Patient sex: M
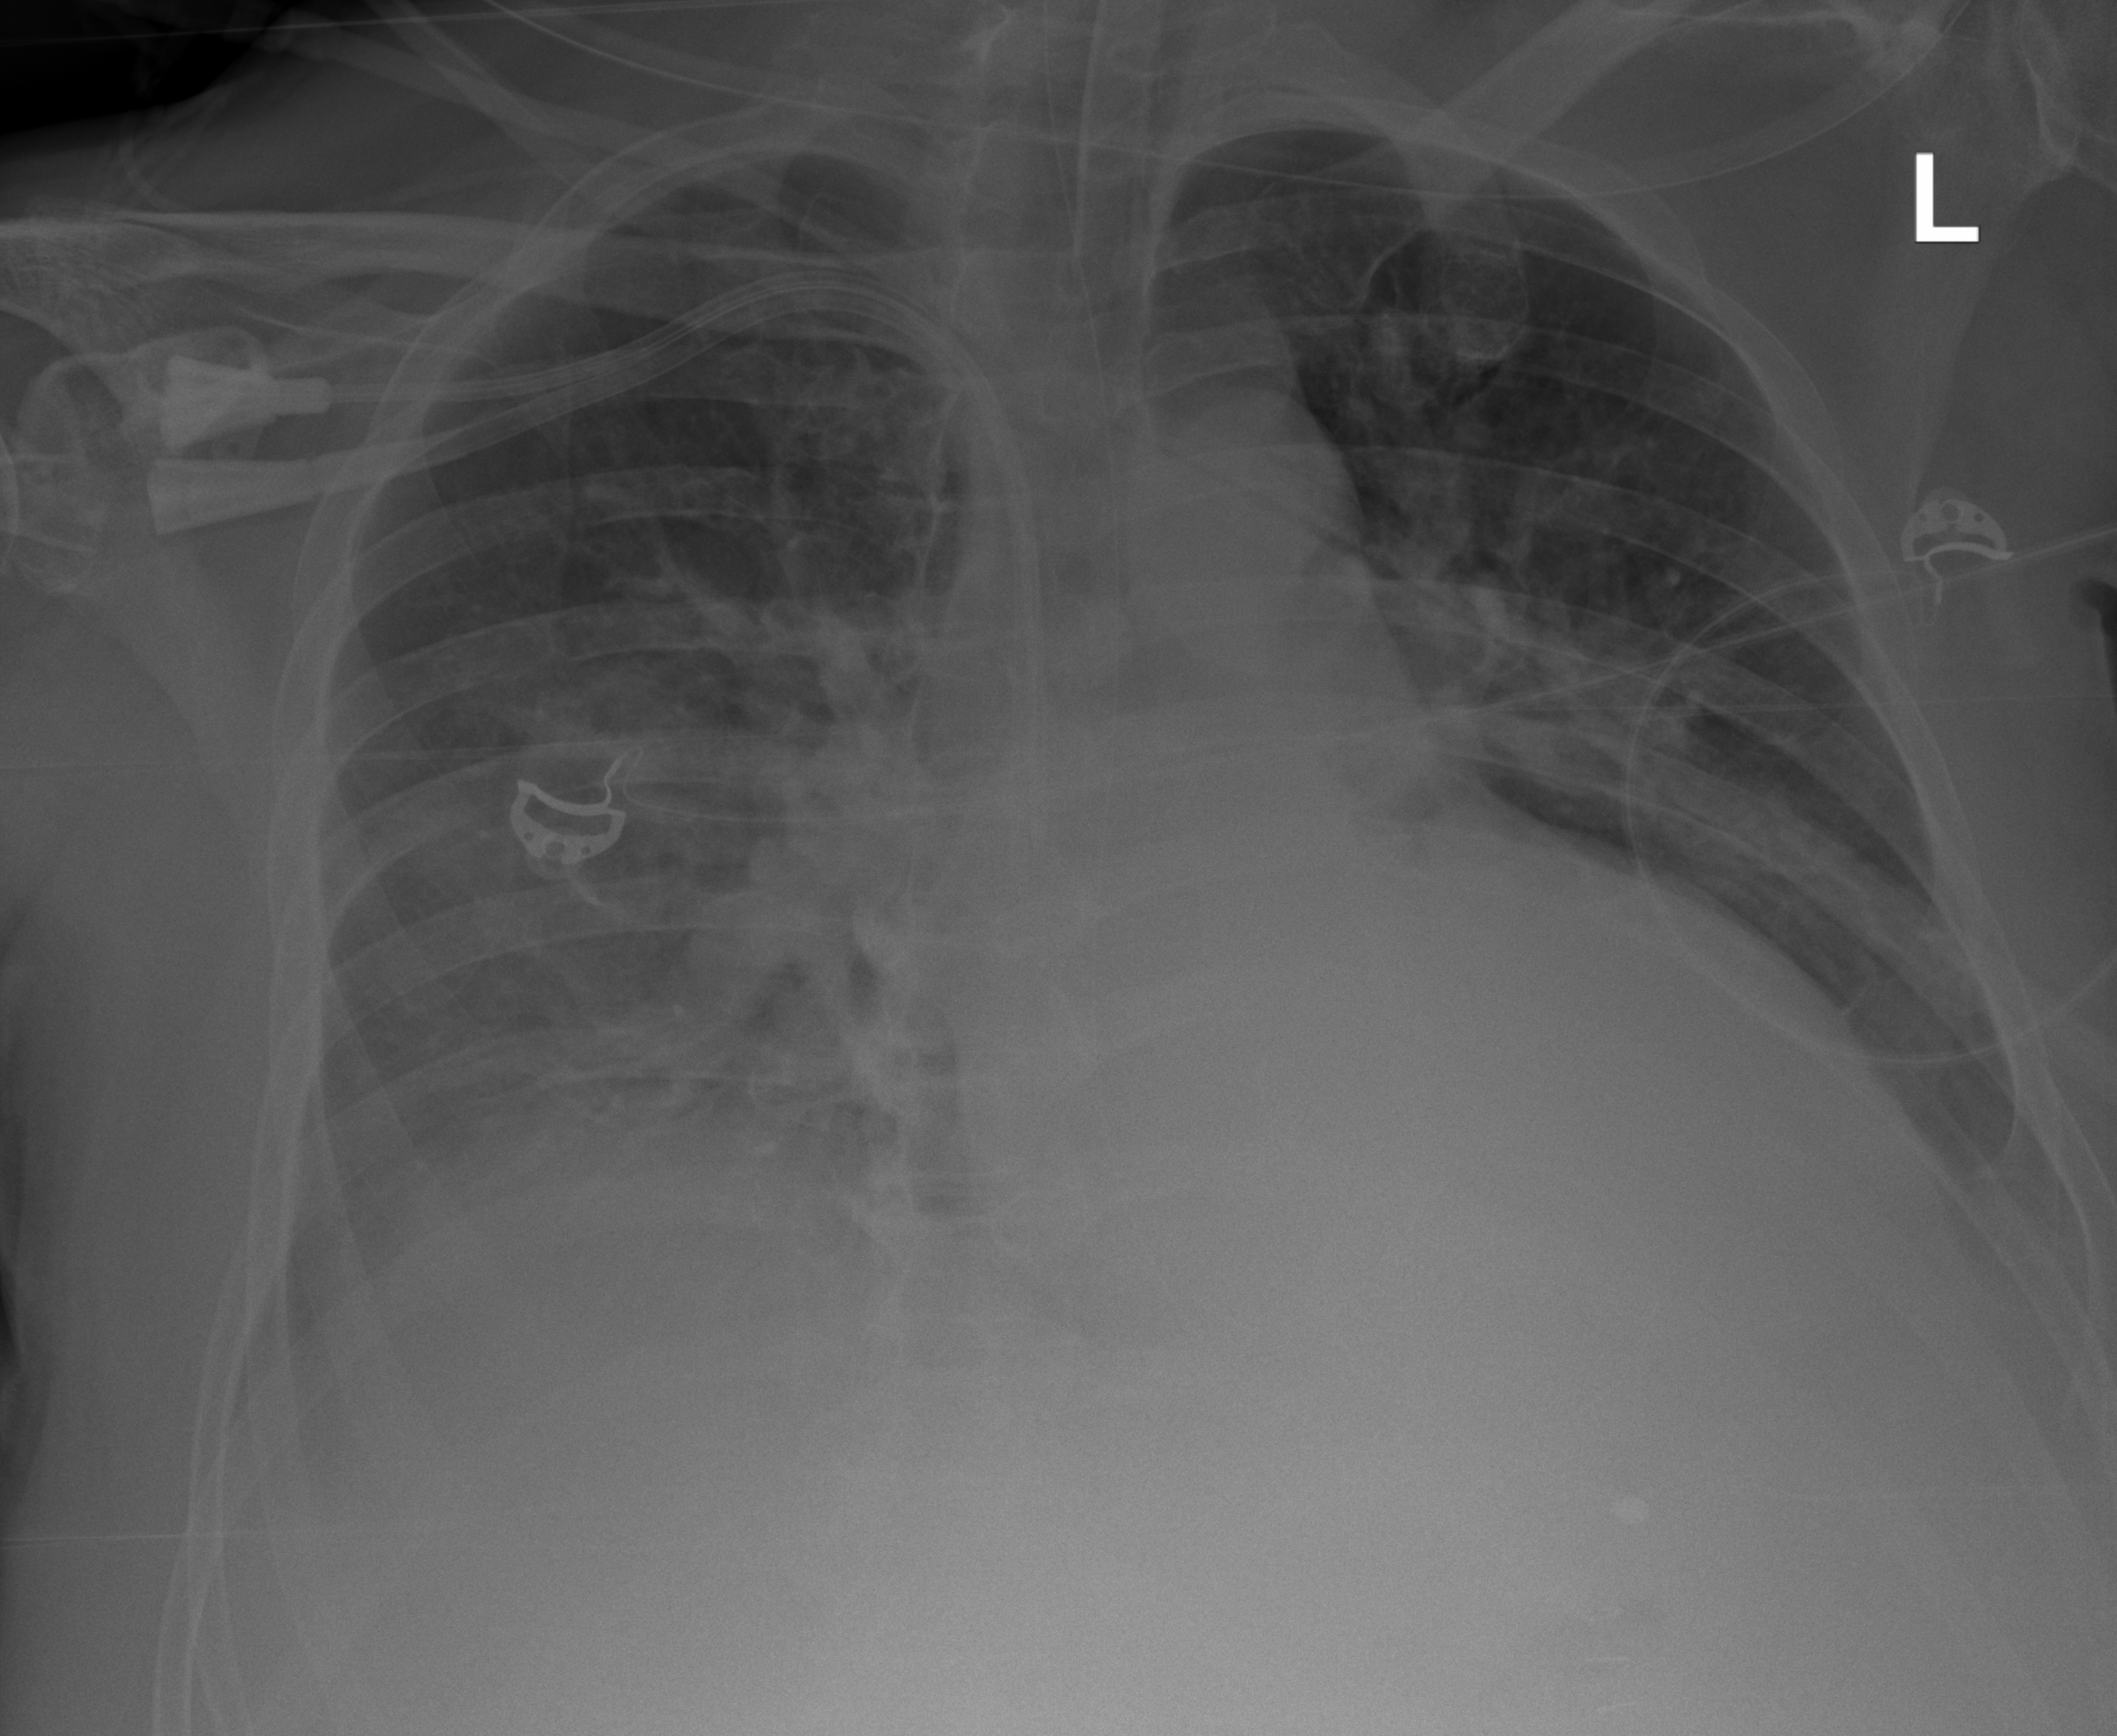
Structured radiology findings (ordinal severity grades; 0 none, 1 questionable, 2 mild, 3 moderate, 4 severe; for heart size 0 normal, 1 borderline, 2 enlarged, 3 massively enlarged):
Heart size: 1
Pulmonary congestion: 2
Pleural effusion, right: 3
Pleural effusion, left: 2
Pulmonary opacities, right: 0
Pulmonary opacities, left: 0
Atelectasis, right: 2
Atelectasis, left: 2